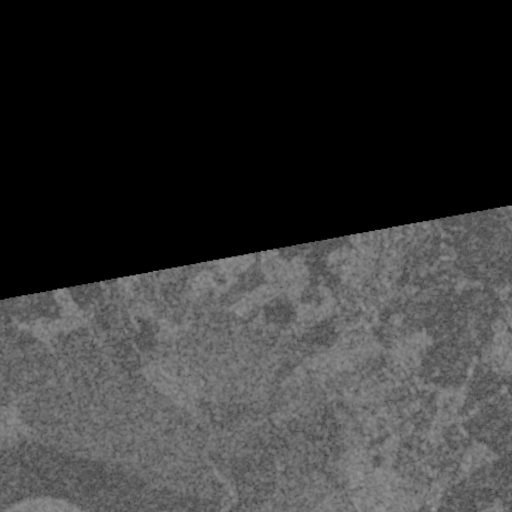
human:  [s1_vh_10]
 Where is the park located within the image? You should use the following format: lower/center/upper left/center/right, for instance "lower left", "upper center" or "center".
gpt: The park is located in the center left of the image.
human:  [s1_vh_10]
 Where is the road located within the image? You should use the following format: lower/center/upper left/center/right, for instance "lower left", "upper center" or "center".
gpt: There is no road in the image.

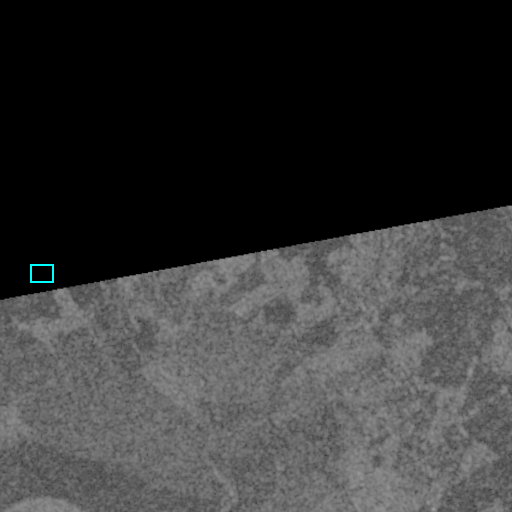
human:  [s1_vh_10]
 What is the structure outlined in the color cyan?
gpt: The structure outlined in cyan is a park.
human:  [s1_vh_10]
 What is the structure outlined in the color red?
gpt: There is no red outline.